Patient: sex M, age 72
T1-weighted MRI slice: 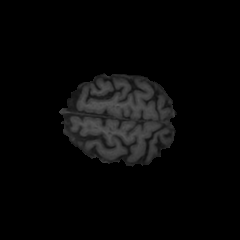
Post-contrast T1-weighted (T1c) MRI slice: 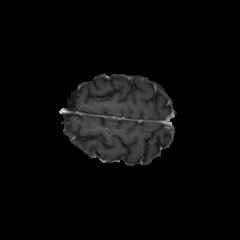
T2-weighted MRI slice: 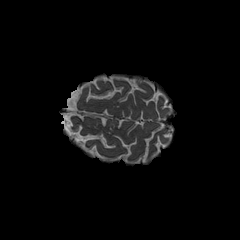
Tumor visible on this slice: no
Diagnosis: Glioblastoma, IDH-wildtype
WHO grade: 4